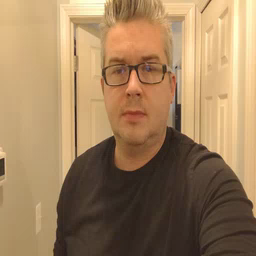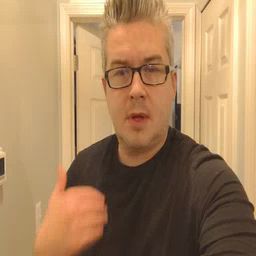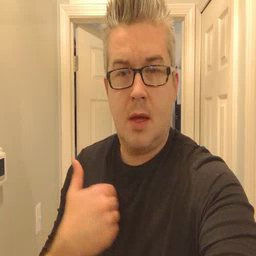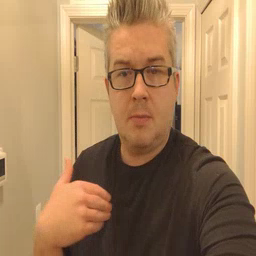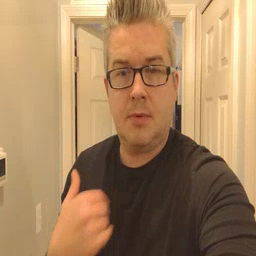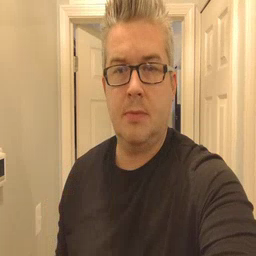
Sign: animal